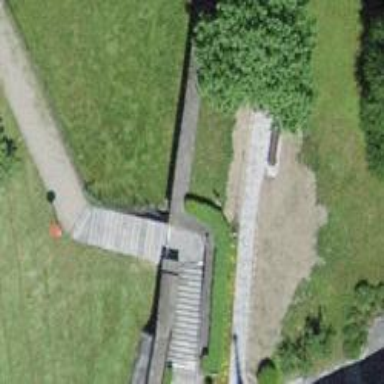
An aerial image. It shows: Retaining wall.